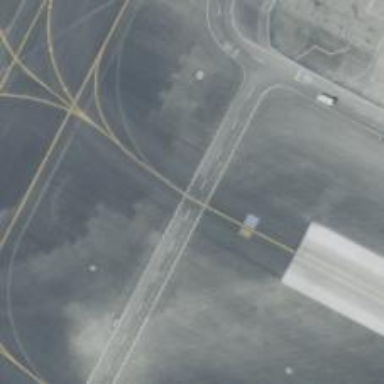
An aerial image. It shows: Asphalt taxiway in the airport.